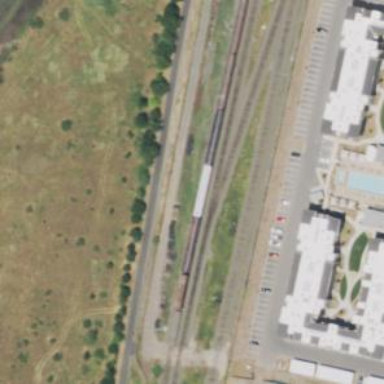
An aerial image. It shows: Railway yard in service.